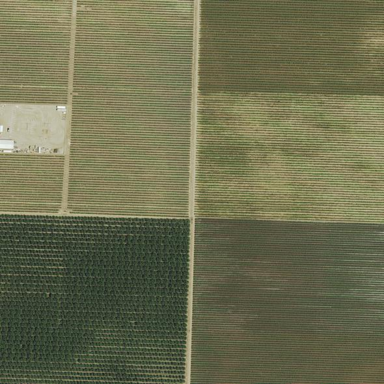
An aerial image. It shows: Vineyard growing grapes.